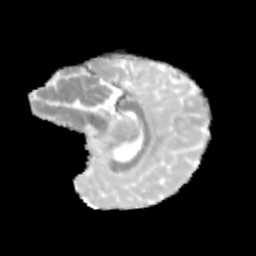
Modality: MD
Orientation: sagittal
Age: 9
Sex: female
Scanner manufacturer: siemens
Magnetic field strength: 3 T
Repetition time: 3.8 s
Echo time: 0.07 s